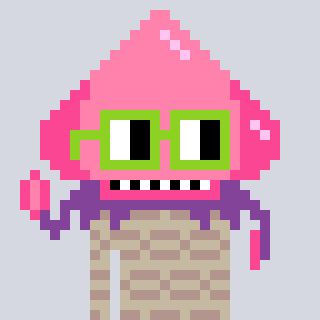
a pixel art character with square light green glasses, a squid-shaped head and a bege-colored body on a cool background